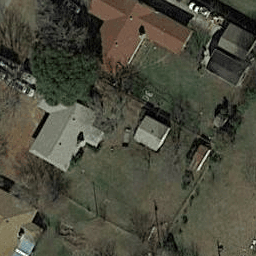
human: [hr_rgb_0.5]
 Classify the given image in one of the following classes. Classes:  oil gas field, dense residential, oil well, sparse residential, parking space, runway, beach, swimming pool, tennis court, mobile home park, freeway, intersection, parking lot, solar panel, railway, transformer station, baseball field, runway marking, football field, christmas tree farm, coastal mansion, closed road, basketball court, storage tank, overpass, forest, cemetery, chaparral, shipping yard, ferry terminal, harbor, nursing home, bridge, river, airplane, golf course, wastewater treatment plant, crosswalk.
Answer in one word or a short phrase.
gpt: sparse residential